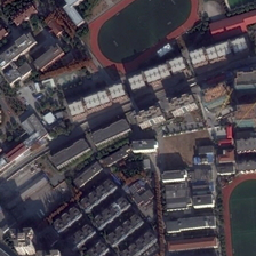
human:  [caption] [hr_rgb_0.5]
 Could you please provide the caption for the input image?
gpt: There are two playgrounds in the school. There are many green trees.

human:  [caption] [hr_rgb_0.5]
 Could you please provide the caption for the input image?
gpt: There are many buildings and some green trees in the school with two playground.

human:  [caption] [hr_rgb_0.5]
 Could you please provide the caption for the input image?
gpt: Many buildings and some green trees are in a school with two playgrounds.

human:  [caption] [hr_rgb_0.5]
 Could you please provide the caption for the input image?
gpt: There are many buildings and some green trees in school with two playgrounds.

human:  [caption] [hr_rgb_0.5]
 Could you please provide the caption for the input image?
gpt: Many buildings and some green trees are in a school with two parks.